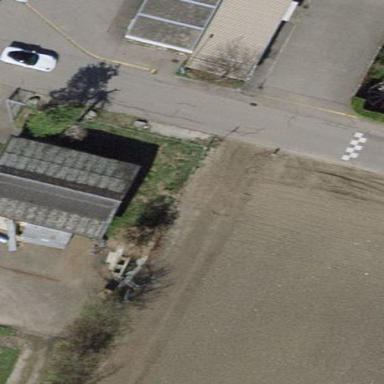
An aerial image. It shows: Pitched roof building.